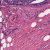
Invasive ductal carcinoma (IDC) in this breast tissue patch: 0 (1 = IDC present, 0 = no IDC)